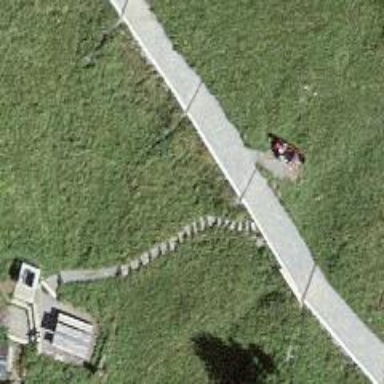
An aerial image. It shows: Road with steps.